Question: android:layout_marginLeft works fine on 4.4.2 but it doesn't work on 2.2.
Here is the screenshot.

Here is row_layout.xml
'''
<LinearLayout xmlns:android="http://schemas.android.com/apk/res/android"
android:layout_width="fill_parent"
android:layout_height="60dp"
android:background="@drawable/row_selector"
android:paddingLeft="15dp"
android:paddingRight="15dp" >
<ImageView
android:id="@+id/authorImageView"
android:layout_width="48dp"
android:layout_height="48dp"
android:layout_gravity="center_vertical"
android:src="@drawable/ic_launcher" />
<LinearLayout
android:orientation="vertical"
android:layout_width="0dip"
android:layout_weight="1"
android:layout_height="fill_parent" >
<TextView
android:id="@+id/poemNameTextView"
android:layout_width="fill_parent"
android:layout_height="0dip"
android:layout_gravity="center_vertical"
android:layout_marginLeft="20dp"
android:layout_weight="1"
android:gravity="center_vertical"
android:text="Canakkale Sehitlerine"
android:textColor="@color/author_list_textcolor_selector"
android:textSize="16dp"
android:textStyle="bold" />
</LinearLayout>
</LinearLayout>
'''
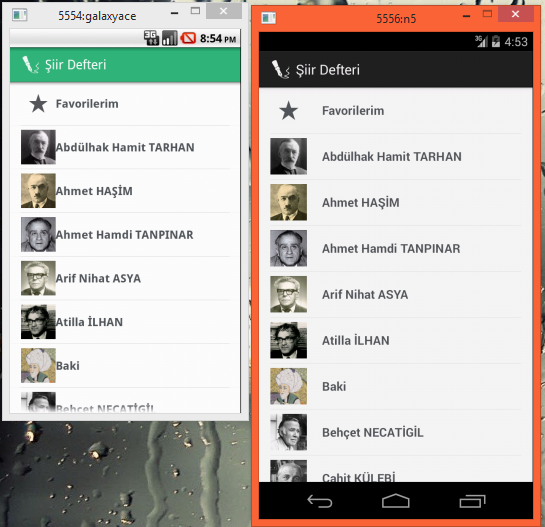
Answer: Try to set the margin on the 'LinearLayout' containing the 'TextView' instead of on the 'TextView' itself. If this doesn't work you can also try to apply a padding to the 'LinearLayout'.
Essentially try this layout:
'''
<LinearLayout xmlns:android="http://schemas.android.com/apk/res/android"
android:layout_width="fill_parent"
android:layout_height="60dp"
android:background="@drawable/row_selector"
android:paddingLeft="15dp"
android:paddingRight="15dp" >
<ImageView
android:id="@+id/authorImageView"
android:layout_width="48dp"
android:layout_height="48dp"
android:layout_gravity="center_vertical"
android:src="@drawable/ic_launcher" />
<LinearLayout
android:orientation="vertical"
android:layout_width="0dip"
android:layout_weight="1"
android:layout_marginLeft="20dp"
android:layout_height="fill_parent" >
<TextView
android:id="@+id/poemNameTextView"
android:layout_width="fill_parent"
android:layout_height="0dip"
android:layout_gravity="center_vertical"
android:layout_weight="1"
android:gravity="center_vertical"
android:text="Canakkale Sehitlerine"
android:textColor="@color/author_list_textcolor_selector"
android:textSize="16dp"
android:textStyle="bold" />
</LinearLayout>
</LinearLayout>
'''
In your case most likely the behaviour of margins in a 'LinearLayout' with weights changed at some point above API 8.